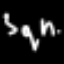
Label: squiggle